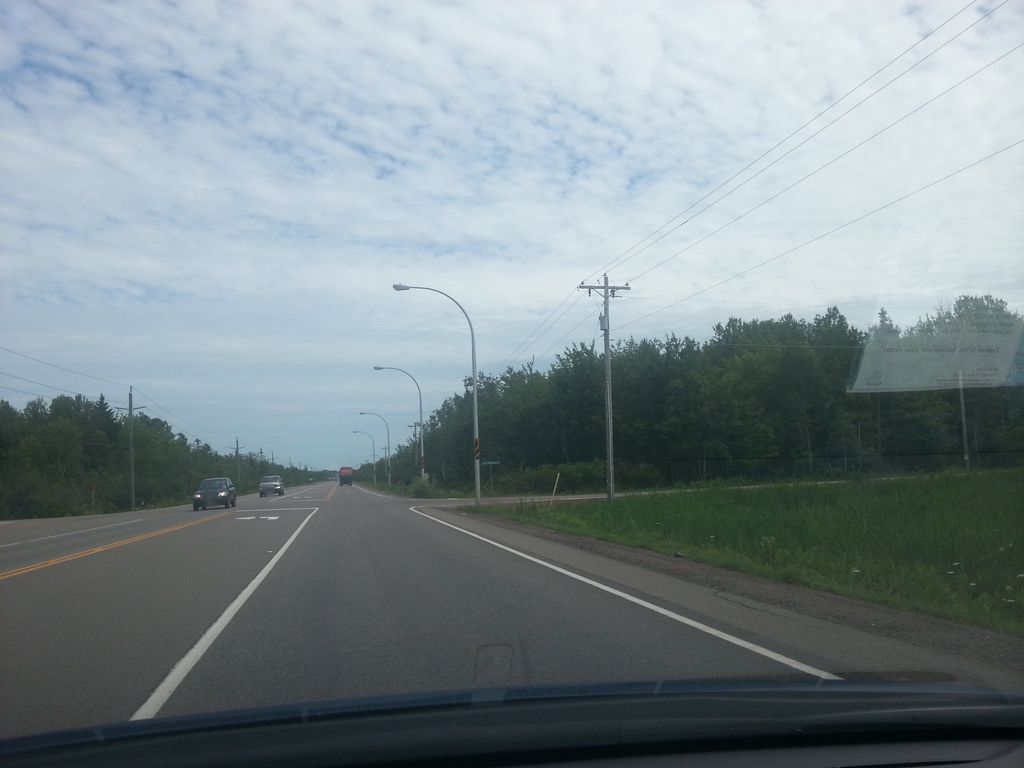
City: charlottetown